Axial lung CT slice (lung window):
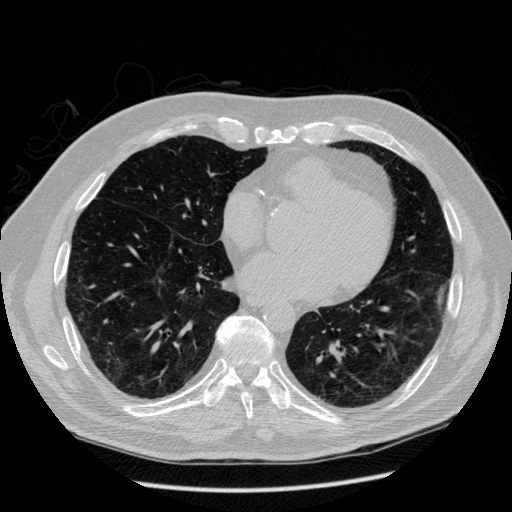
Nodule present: no